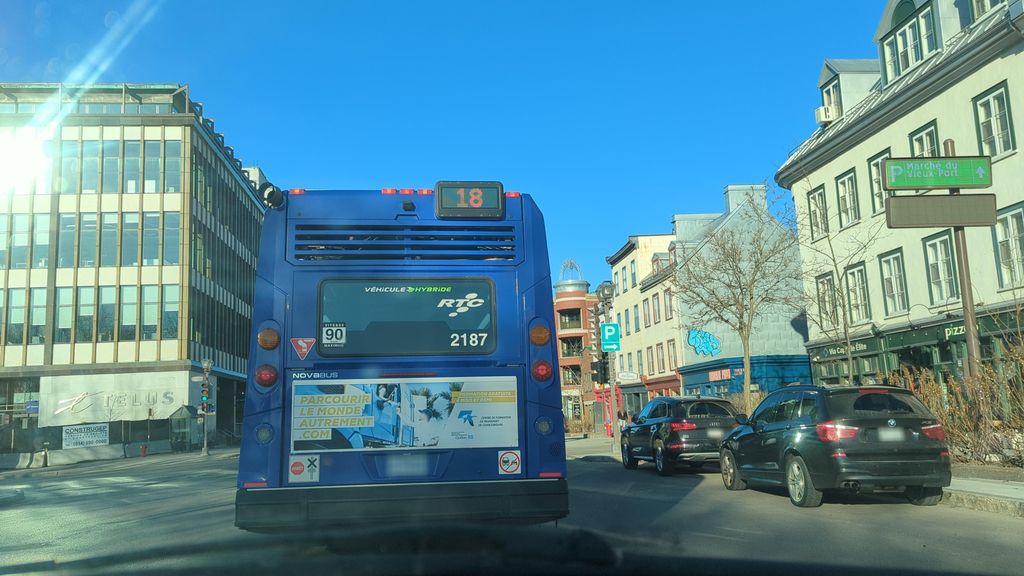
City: quebec_city